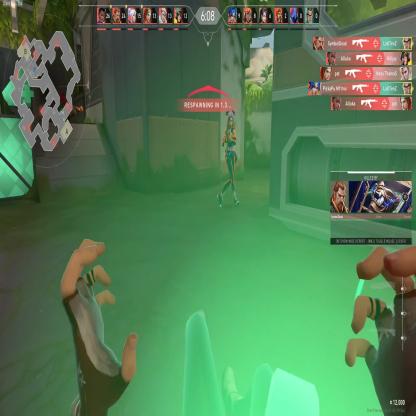
Label: enemy